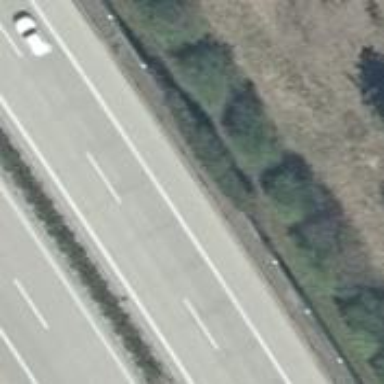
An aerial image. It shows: Motorway with concrete surface.